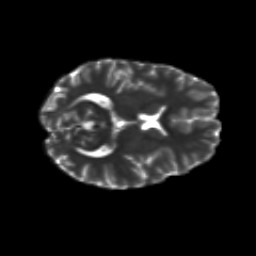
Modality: T2w
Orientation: axial
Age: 21
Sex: female
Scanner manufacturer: siemens
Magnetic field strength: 3 T
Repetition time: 8.8 s
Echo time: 0.085 s